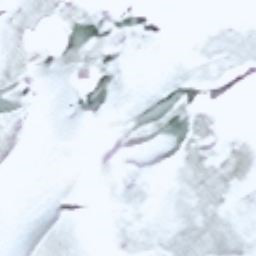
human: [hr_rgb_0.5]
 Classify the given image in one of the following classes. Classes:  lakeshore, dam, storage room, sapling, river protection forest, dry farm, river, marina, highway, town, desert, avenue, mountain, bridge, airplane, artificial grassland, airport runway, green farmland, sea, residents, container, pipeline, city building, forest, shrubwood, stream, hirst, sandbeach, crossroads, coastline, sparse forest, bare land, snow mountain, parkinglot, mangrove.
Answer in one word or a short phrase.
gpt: snow mountain